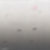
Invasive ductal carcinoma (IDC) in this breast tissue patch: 0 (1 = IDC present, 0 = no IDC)